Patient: sex M, age 45
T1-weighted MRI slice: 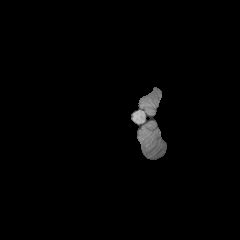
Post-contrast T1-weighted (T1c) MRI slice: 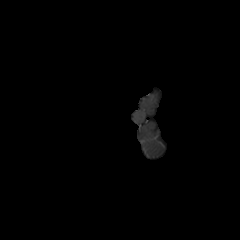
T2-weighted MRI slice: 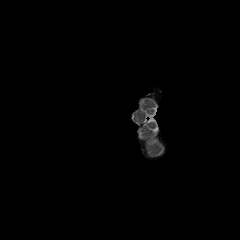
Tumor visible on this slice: no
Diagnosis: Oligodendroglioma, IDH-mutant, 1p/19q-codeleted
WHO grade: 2